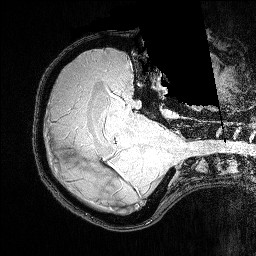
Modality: FLASH
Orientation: axial
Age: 31
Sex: female